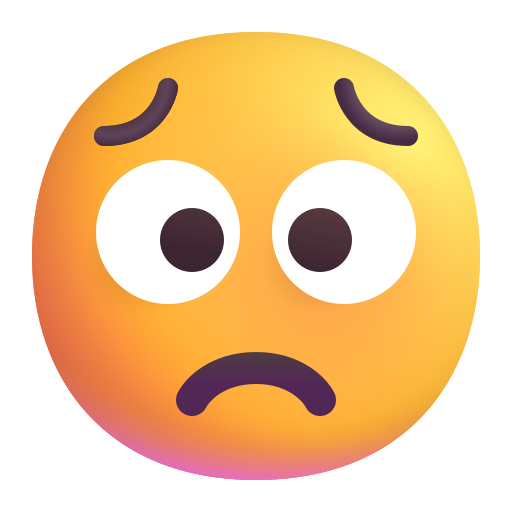
worried face color